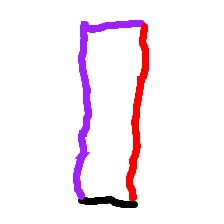
Shape: rectangle